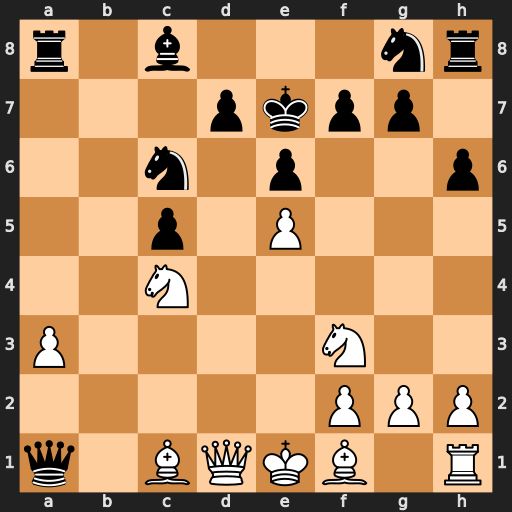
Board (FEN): r1b3nr/3pkpp1/2n1p2p/2p1P3/2N5/P4N2/5PPP/q1BQKB1R
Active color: w
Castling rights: K
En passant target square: -
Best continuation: Bg5+ hxg5 Qxa1